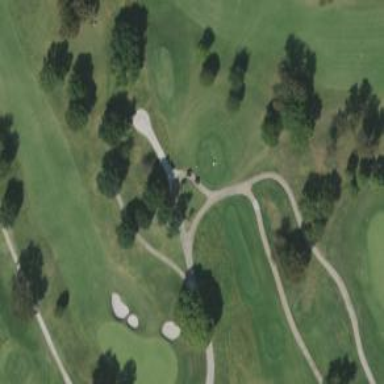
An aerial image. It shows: Golf cartpath that is also road path.